Question: I have a two views in a layout.On the click of a button in view 1 the second view must be visible and view 1 must be dragged in(Though not completely).I am sorry if havent been clear.To simplify things i am attaching some images.
When i click on Button 2; View 1 becomes visible(View in white) and should occupy about 85 % of the screen and only a portion of the blue ball should be visible on the screen.What i have done so far is I have given weight to view 1 as 0.2 and to view 2 as 0.80.And view 1 as gone .On the button click(Button 2) i have made view 1 as visible.This works ok but i want only portion of the blue ball be visible on screen however the blue ball appears sqeezed instead of only part of the ball be visible.Can some one tell me what am i doing wrong in this?Or is there some other approach to do this?Thanks in advance If some one could help me in this!!!
My xml file is as follows :
'''
<LinearLayout
android:id="@+id/rootlayout"
android:layout_width="match_parent"
android:layout_height="match_parent"
android:orientation="horizontal"
android:weightSum="1"
>
<LinearLayout
android:id="@+id/bbb"
android:layout_width="0dp"
android:layout_height="match_parent"
android:layout_weight="0.9"
>
<include
android:id="@+id/background_template_top"
android:layout_width="match_parent"
android:layout_height="wrap_content"
layout="@layout/menuitems"
/>
</LinearLayout>
<RelativeLayout
android:id="@+id/parentlayout"
android:layout_width="0dp"
android:layout_height="match_parent"
android:orientation="vertical"
android:layout_weight="0.1"
>
<include
android:id="@+id/background_template_top"
android:layout_width="match_parent"
android:layout_height="wrap_content"
layout="@layout/template_top"
android:layout_alignParentTop="true"
>
</include>
<RelativeLayout
android:id="@+id/parent_middle_botom"
android:layout_width="match_parent"
android:layout_height="match_parent"
android:layout_below="@+id/background_template_top"
>
<RelativeLayout
android:id="@+id/middle"
android:layout_width="match_parent"
android:layout_height="wrap_content"
android:background="@drawable/black_strip_med"
android:layout_below="@+id/background_template_top"
>
<LinearLayout
android:id="@+id/text_data"
android:layout_width="wrap_content"
android:layout_height="wrap_content"
android:layout_centerInParent="true"
android:layout_toRightOf="@+id/imageView1"
android:layout_marginLeft="30dp"
android:orientation="vertical"
>
<TextView
android:id="@+id/welcome"
android:layout_width="wrap_content"
android:layout_height="wrap_content"
android:text="Welcome,"
android:textColor="#FFFFFFFF"
android:textSize="20sp"
android:singleLine="true"
>
</TextView>
<TextView
android:id="@+id/name"
android:layout_width="wrap_content"
android:layout_height="wrap_content"
android:text="Joyson"
android:layout_below="@+id/welcome"
android:textColor="#FFFFFFFF"
android:textSize="24sp"
android:singleLine="true"
>
</TextView>
</LinearLayout>
</RelativeLayout>
<include
android:id="@+id/background_template_bottom"
android:layout_width="match_parent"
android:layout_height="match_parent"
layout="@layout/template_bottom"
android:layout_below="@+id/middle"
>
</include>
<ImageView
android:id="@+id/imageView1"
android:layout_width="wrap_content"
android:layout_height="wrap_content"
android:layout_alignParentTop="true"
android:background="@drawable/round_sm_device"
android:layout_marginLeft="20dp"
android:layout_marginTop="10dp"
/>
<RelativeLayout
android:id="@+id/details"
android:layout_width="wrap_content"
android:layout_height="wrap_content"
android:layout_below="@+id/imageView1"
android:layout_marginLeft="28dp"
>
<ImageView
android:id="@+id/imageView2"
android:layout_width="wrap_content"
android:layout_height="wrap_content"
android:src="@drawable/btn_on_small" />
<TextView
android:id="@+id/currentbatch"
android:layout_width="wrap_content"
android:layout_height="wrap_content"
android:text="Current Batch :"
android:layout_toRightOf="@+id/imageView2"
android:textSize="20dp"
android:textStyle="bold"
android:singleLine="true"
/>
<ImageView
android:id="@+id/dummy"
android:layout_width="wrap_content"
android:layout_height="wrap_content"
android:src="@drawable/btn_on_small"
android:layout_below="@+id/imageView2"
android:visibility="invisible"
/>
<TextView
android:id="@+id/count"
android:layout_width="wrap_content"
android:layout_height="wrap_content"
android:layout_below="@+id/currentbatch"
android:text="0"
android:layout_toRightOf="@+id/dummy"
android:layout_marginLeft="4dp"
android:layout_marginTop="4dp"
>
</TextView>
<TextView
android:id="@+id/Transaction"
android:layout_width="wrap_content"
android:layout_height="wrap_content"
android:text="Transactions |"
android:layout_toRightOf="@+id/count"
android:layout_marginLeft="4dp"
android:layout_below="@+id/currentbatch"
android:layout_marginTop="4dp"
android:textSize="15sp"
android:singleLine="true"
>
</TextView>
<TextView
android:id="@+id/value"
android:layout_width="wrap_content"
android:layout_height="wrap_content"
android:text="$ 0.00"
android:layout_toRightOf="@+id/Transaction"
android:layout_marginLeft="4dp"
android:layout_below="@+id/currentbatch"
android:layout_marginTop="4dp"
android:textSize="15sp"
android:singleLine="true"
>
</TextView>
</RelativeLayout>
<RelativeLayout
android:layout_width="match_parent"
android:layout_height="wrap_content"
android:layout_alignParentBottom="true"
android:background="@drawable/welcome_bg_small"
>
</RelativeLayout>
</RelativeLayout>
</RelativeLayout>
</LinearLayout>
</RelativeLayout>
'''
This is the file that i have included:
'''
<?xml version="1.0" encoding="utf-8"?>
<RelativeLayout xmlns:android="http://schemas.android.com/apk/res/android"
android:layout_width="match_parent"
android:layout_height="match_parent" >
<ScrollView
android:layout_height="wrap_content"
android:layout_width="match_parent"
android:layout_centerHorizontal="true"
android:scrollbars="none"
android:layout_marginTop="14dp">
<RelativeLayout
android:id="@+id/parentlayout"
android:layout_width="match_parent"
android:layout_height="match_parent"
>
<LinearLayout
android:id="@+id/creditcard_functions"
android:layout_width="match_parent"
android:layout_height="wrap_content"
android:background="@drawable/med_black_strip"
android:orientation="vertical"
>
<TextView
android:id="@+id/reporting"
android:layout_width="wrap_content"
android:layout_height="wrap_content"
android:text="Reporting"
android:textColor="#FFFFFFFF"
android:paddingLeft="8dp"
android:textSize="20dp"
android:textStyle="bold"
>
</TextView>
<TextView
android:id="@+id/functions"
android:layout_width="wrap_content"
android:layout_height="wrap_content"
android:text="Functions"
android:textColor="#FFFFFFFF"
android:paddingLeft="8dp"
android:textSize="20dp"
android:textStyle="bold"
>
</TextView>
</LinearLayout>
<RelativeLayout
android:id="@+id/sale"
android:layout_width="match_parent"
android:layout_height="wrap_content"
android:layout_below="@+id/creditcard_functions"
android:background="@drawable/med_black_strip"
>
<ImageView
android:id="@+id/sale_image"
android:layout_width="wrap_content"
android:layout_height="wrap_content"
android:layout_alignParentLeft="true"
android:background="@drawable/balance_inquiry_icon"
android:layout_centerVertical="true"
android:layout_marginLeft="10dp"
>
</ImageView>
<TextView
android:id="@+id/saletext"
android:layout_width="wrap_content"
android:layout_height="wrap_content"
android:text="Sale"
android:layout_centerInParent="true"
android:textColor="#FFFFFFFF"
android:textSize="25sp"
android:textStyle="bold"
>
</TextView>
</RelativeLayout>
<RelativeLayout
android:id="@+id/authorizeonly"
android:layout_width="match_parent"
android:layout_height="wrap_content"
android:layout_below="@+id/sale"
android:background="@drawable/med_black_strip"
>
<ImageView
android:id="@+id/authorize_image"
android:layout_width="wrap_content"
android:layout_height="wrap_content"
android:layout_alignParentLeft="true"
android:background="@drawable/balance_inquiry_icon"
android:layout_centerVertical="true"
android:layout_marginLeft="10dp"
>
</ImageView>
<TextView
android:id="@+id/authorize_text"
android:layout_width="wrap_content"
android:layout_height="wrap_content"
android:text="Sale"
android:layout_centerInParent="true"
android:textColor="#FFFFFFFF"
android:textSize="25sp"
android:textStyle="bold"
>
</TextView>
</RelativeLayout>
<RelativeLayout
android:id="@+id/Ticketonly"
android:layout_width="match_parent"
android:layout_height="wrap_content"
android:layout_below="@+id/authorizeonly"
android:background="@drawable/med_black_strip"
>
<ImageView
android:id="@+id/ticketonly_image"
android:layout_width="wrap_content"
android:layout_height="wrap_content"
android:layout_alignParentLeft="true"
android:background="@drawable/balance_inquiry_icon"
android:layout_centerVertical="true"
android:layout_marginLeft="10dp"
>
</ImageView>
<TextView
android:id="@+id/tickettext"
android:layout_width="wrap_content"
android:layout_height="wrap_content"
android:text="Sale"
android:layout_centerInParent="true"
android:textColor="#FFFFFFFF"
android:textSize="25sp"
android:textStyle="bold"
>
</TextView>
</RelativeLayout>
<RelativeLayout
android:id="@+id/giftcardfunctions"
android:layout_width="match_parent"
android:layout_height="wrap_content"
android:layout_below="@+id/Ticketonly"
android:background="@drawable/med_black_strip"
>
<TextView
android:id="@+id/giftcardfunctionstext"
android:layout_width="wrap_content"
android:layout_height="wrap_content"
android:text=" Functions"
android:textColor="#FFFFFFFF"
android:paddingLeft="8dp"
android:textSize="20dp"
android:textStyle="bold"
android:layout_centerVertical="true"
>
</TextView>
</RelativeLayout>
<RelativeLayout
android:id="@+id/Redeem"
android:layout_width="match_parent"
android:layout_height="wrap_content"
android:layout_below="@+id/giftcardfunctions"
android:background="@drawable/med_black_strip"
>
<ImageView
android:id="@+id/redeeem_image"
android:layout_width="wrap_content"
android:layout_height="wrap_content"
android:layout_alignParentLeft="true"
android:background="@drawable/balance_inquiry_icon"
android:layout_centerVertical="true"
android:layout_marginLeft="10dp"
>
</ImageView>
<TextView
android:id="@+id/redeemtext"
android:layout_width="wrap_content"
android:layout_height="wrap_content"
android:text="Sale"
android:layout_centerInParent="true"
android:textColor="#FFFFFFFF"
android:textSize="25sp"
android:textStyle="bold"
>
</TextView>
</RelativeLayout>
<RelativeLayout
android:id="@+id/Activate"
android:layout_width="match_parent"
android:layout_height="wrap_content"
android:layout_below="@+id/Redeem"
android:background="@drawable/med_black_strip"
>
<ImageView
android:id="@+id/activate_image"
android:layout_width="wrap_content"
android:layout_height="wrap_content"
android:layout_alignParentLeft="true"
android:background="@drawable/balance_inquiry_icon"
android:layout_centerVertical="true"
android:layout_marginLeft="10dp"
>
</ImageView>
<TextView
android:id="@+id/activatetext"
android:layout_width="wrap_content"
android:layout_height="wrap_content"
android:text="Sale"
android:layout_centerInParent="true"
android:textColor="#FFFFFFFF"
android:textSize="25sp"
android:textStyle="bold"
>
</TextView>
</RelativeLayout>
<RelativeLayout
android:id="@+id/Deactivate"
android:layout_width="match_parent"
android:layout_height="wrap_content"
android:layout_below="@+id/Activate"
android:background="@drawable/med_black_strip"
>
<ImageView
android:id="@+id/deactivate_image"
android:layout_width="wrap_content"
android:layout_height="wrap_content"
android:layout_alignParentLeft="true"
android:background="@drawable/balance_inquiry_icon"
android:layout_centerVertical="true"
android:layout_marginLeft="10dp"
>
</ImageView>
<TextView
android:id="@+id/deactivatetext"
android:layout_width="wrap_content"
android:layout_height="wrap_content"
android:text="Sale"
android:layout_centerInParent="true"
android:textColor="#FFFFFFFF"
android:textSize="25sp"
android:textStyle="bold"
>
</TextView>
</RelativeLayout>
<RelativeLayout
android:id="@+id/Addvalue"
android:layout_width="match_parent"
android:layout_height="wrap_content"
android:layout_below="@+id/Deactivate"
android:background="@drawable/med_black_strip"
>
<ImageView
android:id="@+id/addvalue_image"
android:layout_width="wrap_content"
android:layout_height="wrap_content"
android:layout_alignParentLeft="true"
android:background="@drawable/add_value"
android:layout_centerVertical="true"
android:layout_marginLeft="10dp"
>
</ImageView>
<TextView
android:id="@+id/addvaluetext"
android:layout_width="wrap_content"
android:layout_height="wrap_content"
android:text="Add Value"
android:layout_centerInParent="true"
android:textColor="#FFFFFFFF"
android:textSize="25sp"
android:textStyle="bold"
>
</TextView>
</RelativeLayout>
<RelativeLayout
android:id="@+id/BalanceInquiry"
android:layout_width="match_parent"
android:layout_height="wrap_content"
android:layout_below="@+id/Addvalue"
android:background="@drawable/med_black_strip"
>
<ImageView
android:id="@+id/balanceinquiry_image"
android:layout_width="wrap_content"
android:layout_height="wrap_content"
android:layout_alignParentLeft="true"
android:background="@drawable/balance_inquiry_icon"
android:layout_centerVertical="true"
android:layout_marginLeft="10dp"
>
</ImageView>
<TextView
android:id="@+id/balanceinquirytext"
android:layout_width="wrap_content"
android:layout_height="wrap_content"
android:text="Balance Inquiry"
android:layout_centerInParent="true"
android:textColor="#FFFFFFFF"
android:textSize="25sp"
android:textStyle="bold"
>
</TextView>
</RelativeLayout>
<RelativeLayout
android:id="@+id/Transfer"
android:layout_width="match_parent"
android:layout_height="wrap_content"
android:layout_below="@+id/BalanceInquiry"
android:background="@drawable/med_black_strip"
>
<ImageView
android:id="@+id/transfer_image"
android:layout_width="wrap_content"
android:layout_height="wrap_content"
android:layout_alignParentLeft="true"
android:background="@drawable/transfer_icon"
android:layout_centerVertical="true"
android:layout_marginLeft="10dp"
>
</ImageView>
<TextView
android:id="@+id/transfertext"
android:layout_width="wrap_content"
android:layout_height="wrap_content"
android:text="Transfer"
android:layout_centerInParent="true"
android:textColor="#FFFFFFFF"
android:textSize="25sp"
android:textStyle="bold"
>
</TextView>
</RelativeLayout>
</RelativeLayout>
</ScrollView>
</RelativeLayout>
'''
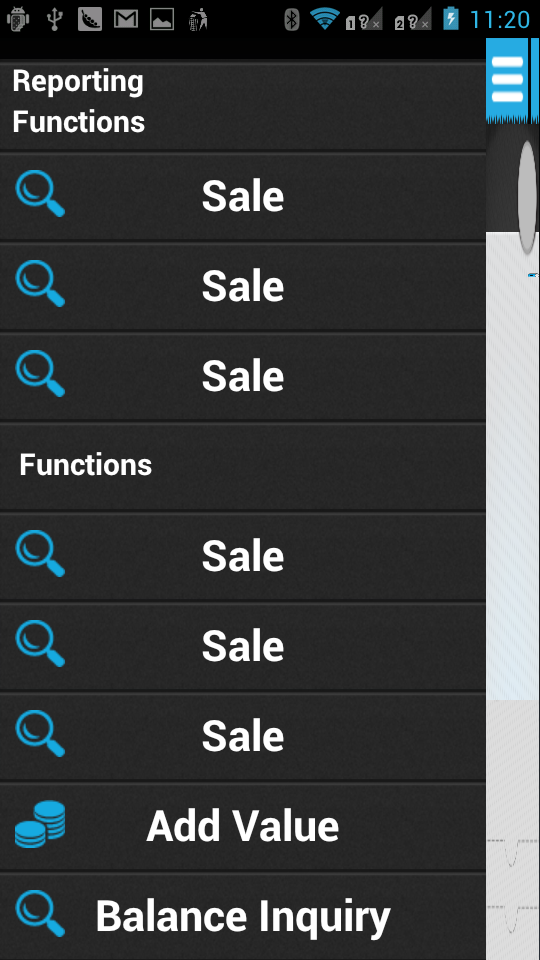
Answer: You should be able to get such an interaction using one of the <URL>
It's dead simple to use and you can use it both in xml or in code. Look at the <URL> page on github for further informations on setup.
You can even find a sample eclipse project <URL>. It will help you get your hands dirty with the code.